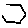
Label: hexagon